Field crop: maize
Growth stage: 2
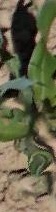
Species: maize